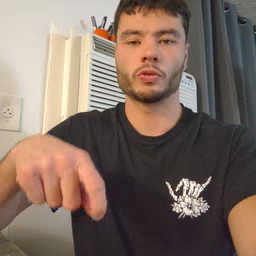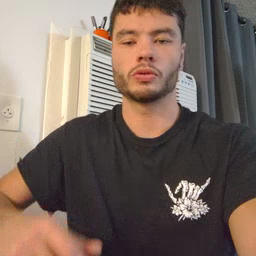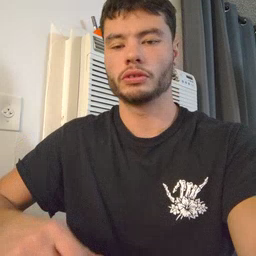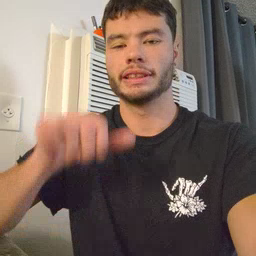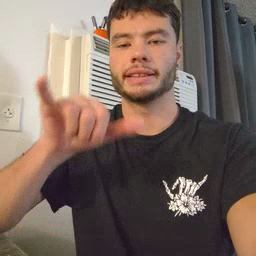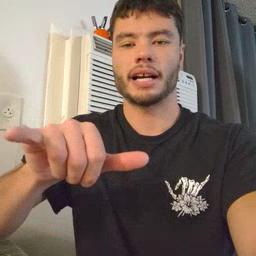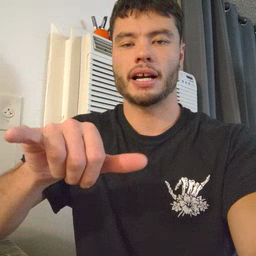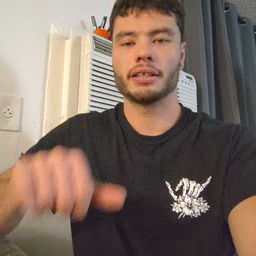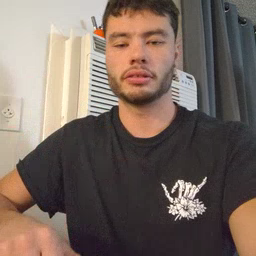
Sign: stay